高三 · 代数
已知复数 $z=\frac{i}{1-2 i}$, 则以下说法正确的是（）
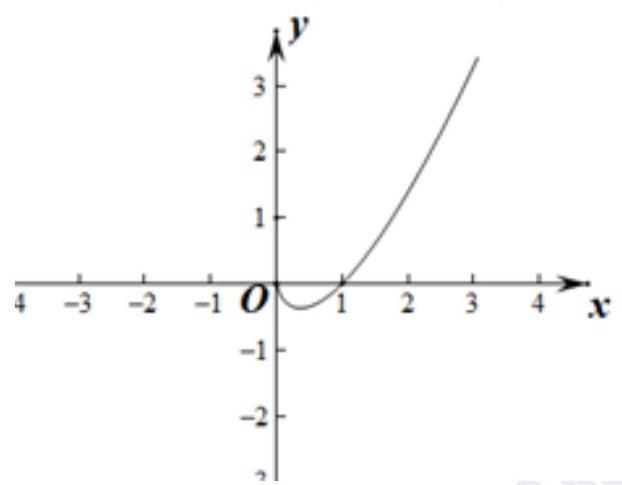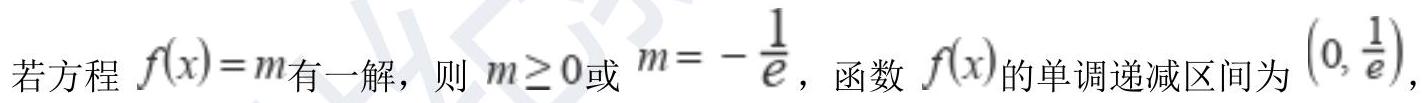
A. 复数 $\mathrm{z}$ 的虚部为 $\frac{i}{5}$
B. $\mathrm{z}$ 的共轭复数 $\bar{z}=\frac{2}{5}-\frac{i}{5}$
C. $z=\frac{\sqrt{5}}{5}$
答案: BCD
解析: 因为函数 $f(x)=x \ln x$, 所以 $f^{\prime}(x)=1+\ln x当 $0<x<\frac{1}{e}$ 时, $f^{\prime}(x)<0$, 当 $x>\frac{1}{e}$ 时, $f^{\prime}(x)>0$,所以当 $x=\frac{1}{e}$ 时, $f(x)$ 的最小值为 $-\frac{1}{e}$,如图所示:当 $x ightarrow 0$ 时, $f(x) ightarrow 0$, 当 $x ightarrow+\infty$ 时, $f(x) ightarrow+\infty$, 所以函数 $f(x)$ 有一个零点;故错误命题的序号是 (2)(3)(4)。